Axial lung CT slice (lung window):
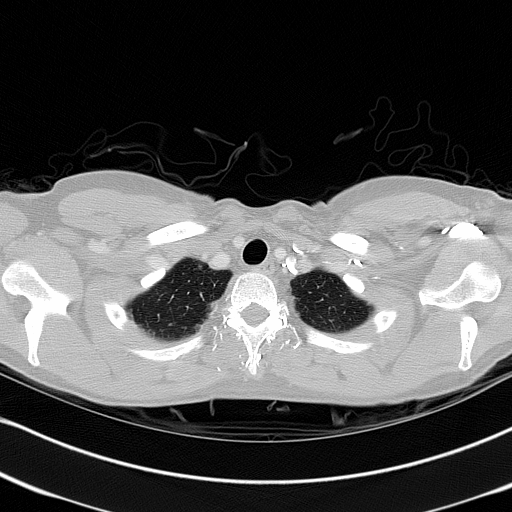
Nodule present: no